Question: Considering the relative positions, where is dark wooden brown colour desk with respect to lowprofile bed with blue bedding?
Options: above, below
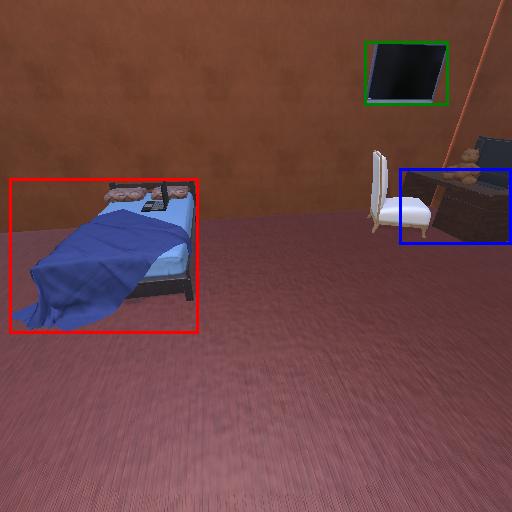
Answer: above